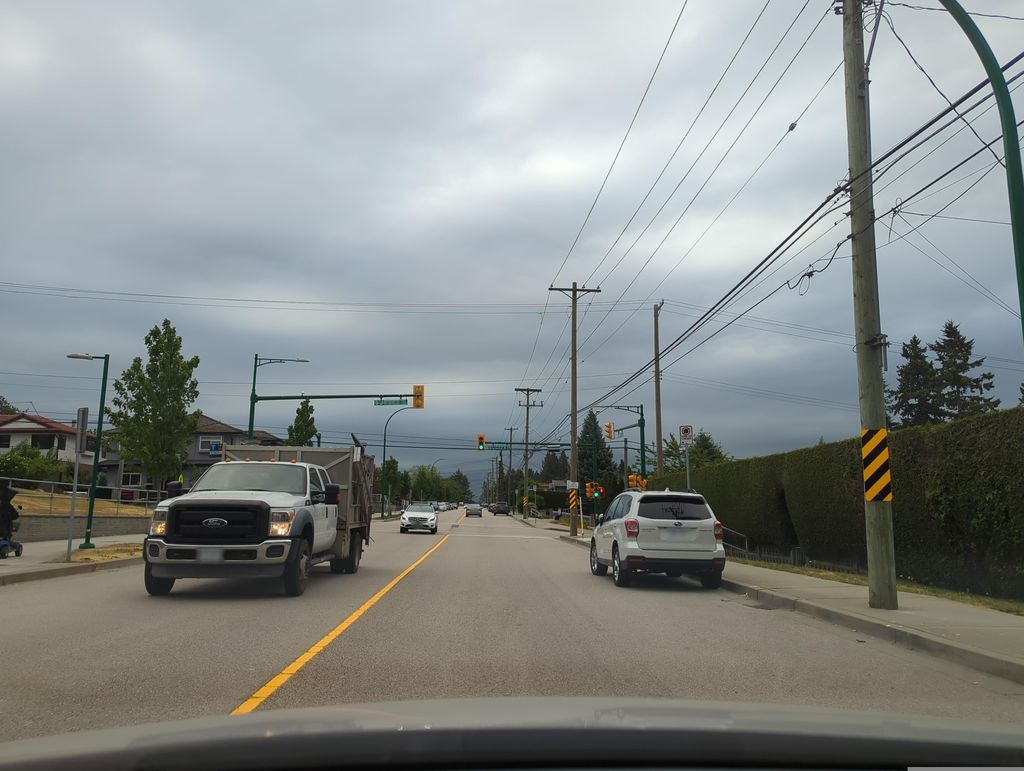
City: vancouver